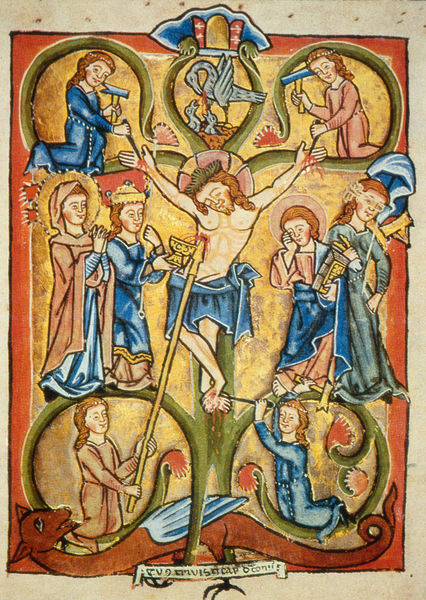
Titel: Psalterium Donaueschingen
Institution: Donaueschingen (Herkunft)
Straßburg, Dioziöse

Schlagwörter: flügel, grün, menschen, rot, bibel, vögel, gold, kelch, krone, engel, blue, lanze, people, red, religious, robes, soldiers, women, dresses, green, painting, junge, blut, buch, kreuz, füttern, christus, jesus, kreuzigung, angel, angels, death, feet, paper, maria, gekreuzigt, color, bird, birds, saint, cross, drachen, drache, crucifixion, virgin, renaissance, ink, crane, medieval, religion, storch, god, glorie, christ, cup, buchmalerei, paint, arma christi, dragon, mary, saints, hammer, religös, fox, peiniger, illumination, vines, nail, crucifiction, manuscript, halo, blood, catholic, spear, wound, chalice, lance, speer, stigmata, inri, apostles, vellum, angeld, nails, crux, irish, bleeding, illustrated, crucifixtion, cruxifiction, piercing, peay, manuscript page, manuscript illumination, lancing, maria magdalene, crownb